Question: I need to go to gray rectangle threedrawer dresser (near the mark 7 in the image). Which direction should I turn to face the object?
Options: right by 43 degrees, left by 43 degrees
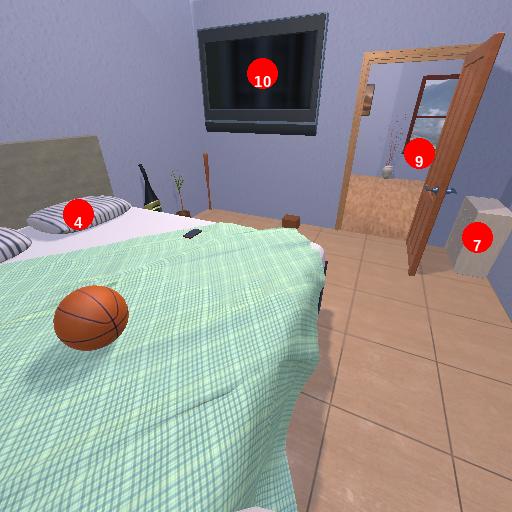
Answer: right by 43 degrees